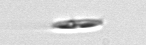
Label: pennate